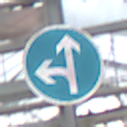
Verkehrszeichen: VorgeschriebeneFahrtrichtungGeradeausOderLinks
Umgebung: Roofed, Special
Tageszeit: Midday
Wetter: Overcast
Licht: Natural
Jahreszeit: NotSpecified
Kontrast: LowContrast